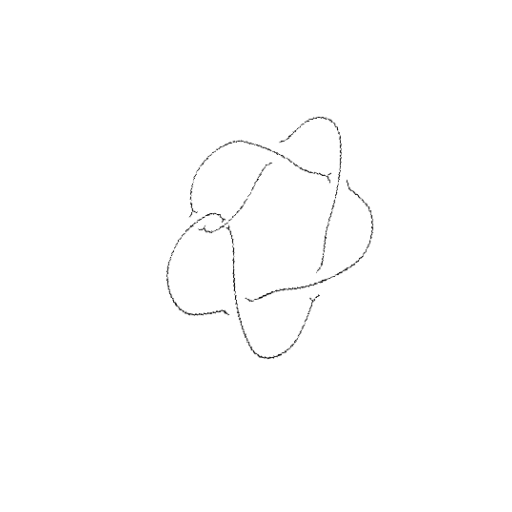
Crossing number: 6